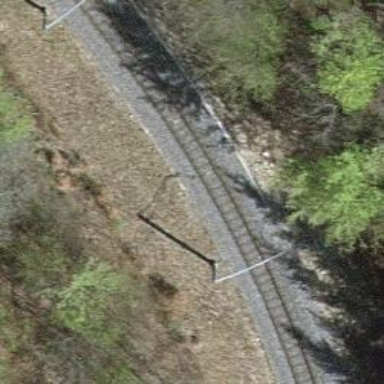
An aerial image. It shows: Narrow-gauge railway with single track. The railway is electrified with contact line.